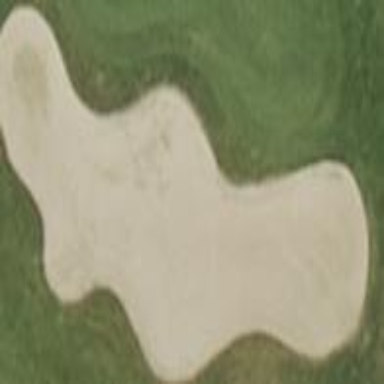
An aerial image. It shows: Bunker on golf course.